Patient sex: M
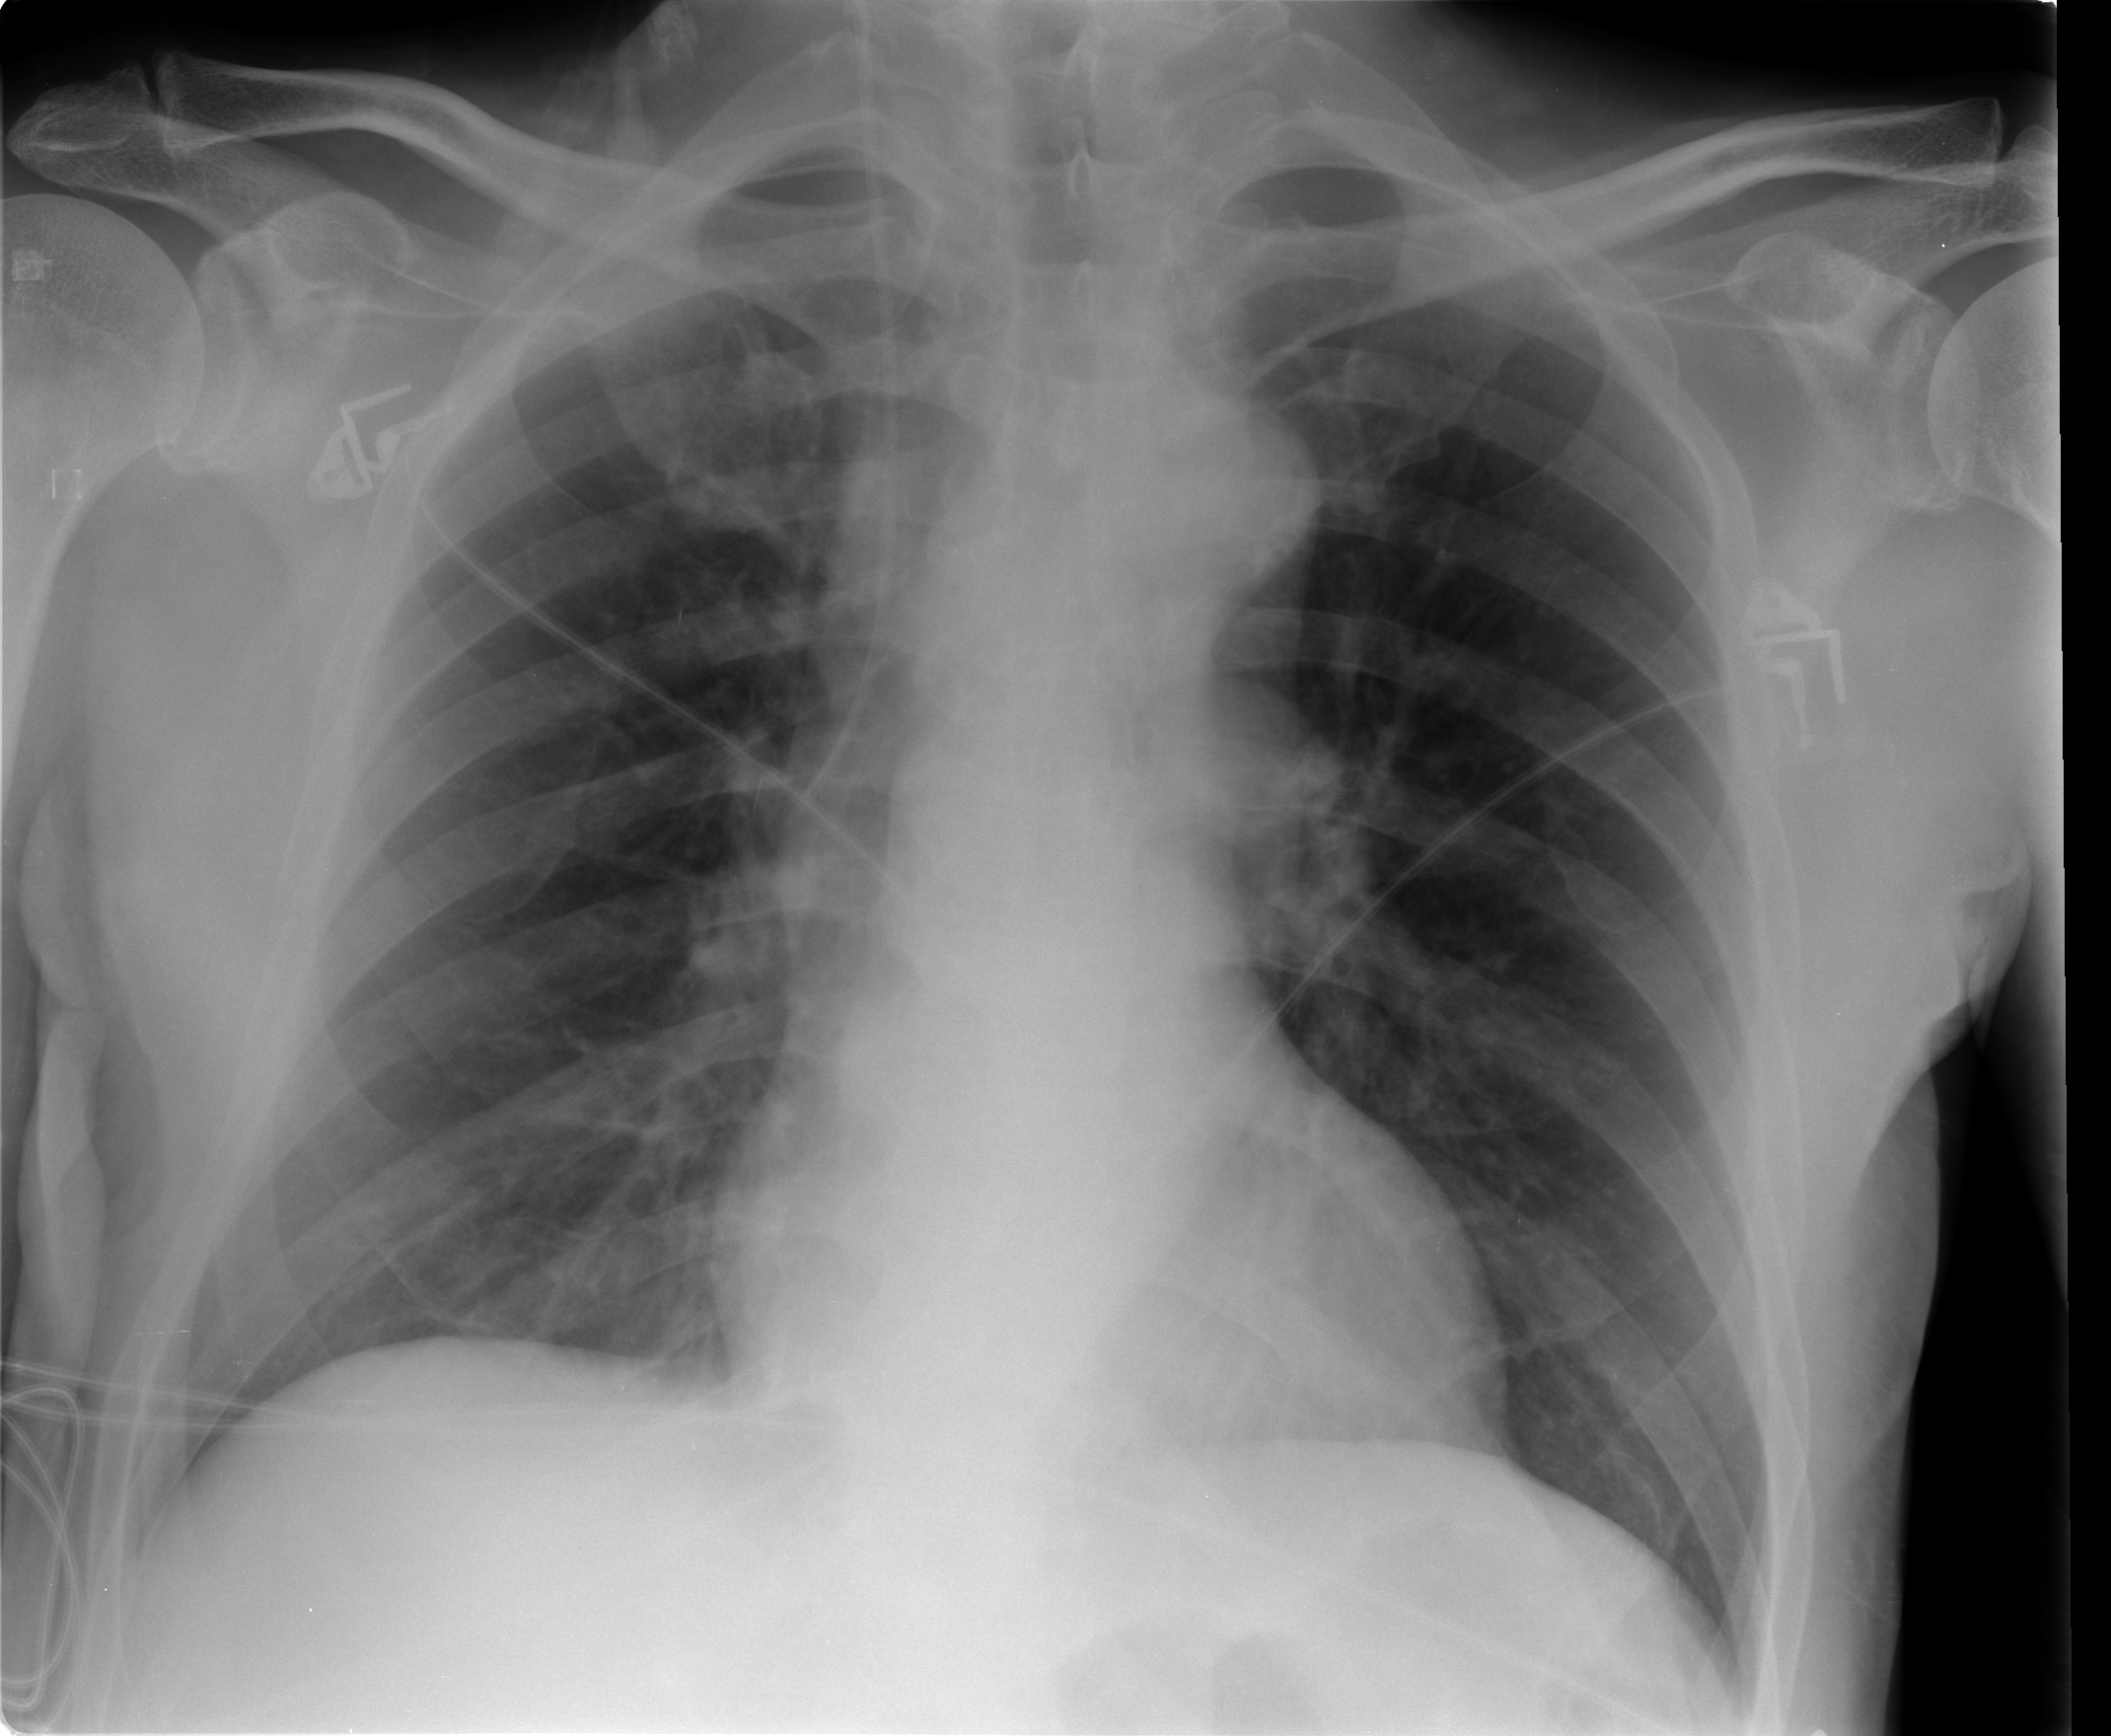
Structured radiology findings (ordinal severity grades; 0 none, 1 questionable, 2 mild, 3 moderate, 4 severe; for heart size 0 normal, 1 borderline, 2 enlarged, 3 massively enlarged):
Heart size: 0
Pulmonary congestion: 1
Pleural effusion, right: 0
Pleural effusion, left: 0
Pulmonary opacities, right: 0
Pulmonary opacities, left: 0
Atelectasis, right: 1
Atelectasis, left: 0